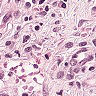
Metastatic tissue present: no